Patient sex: M
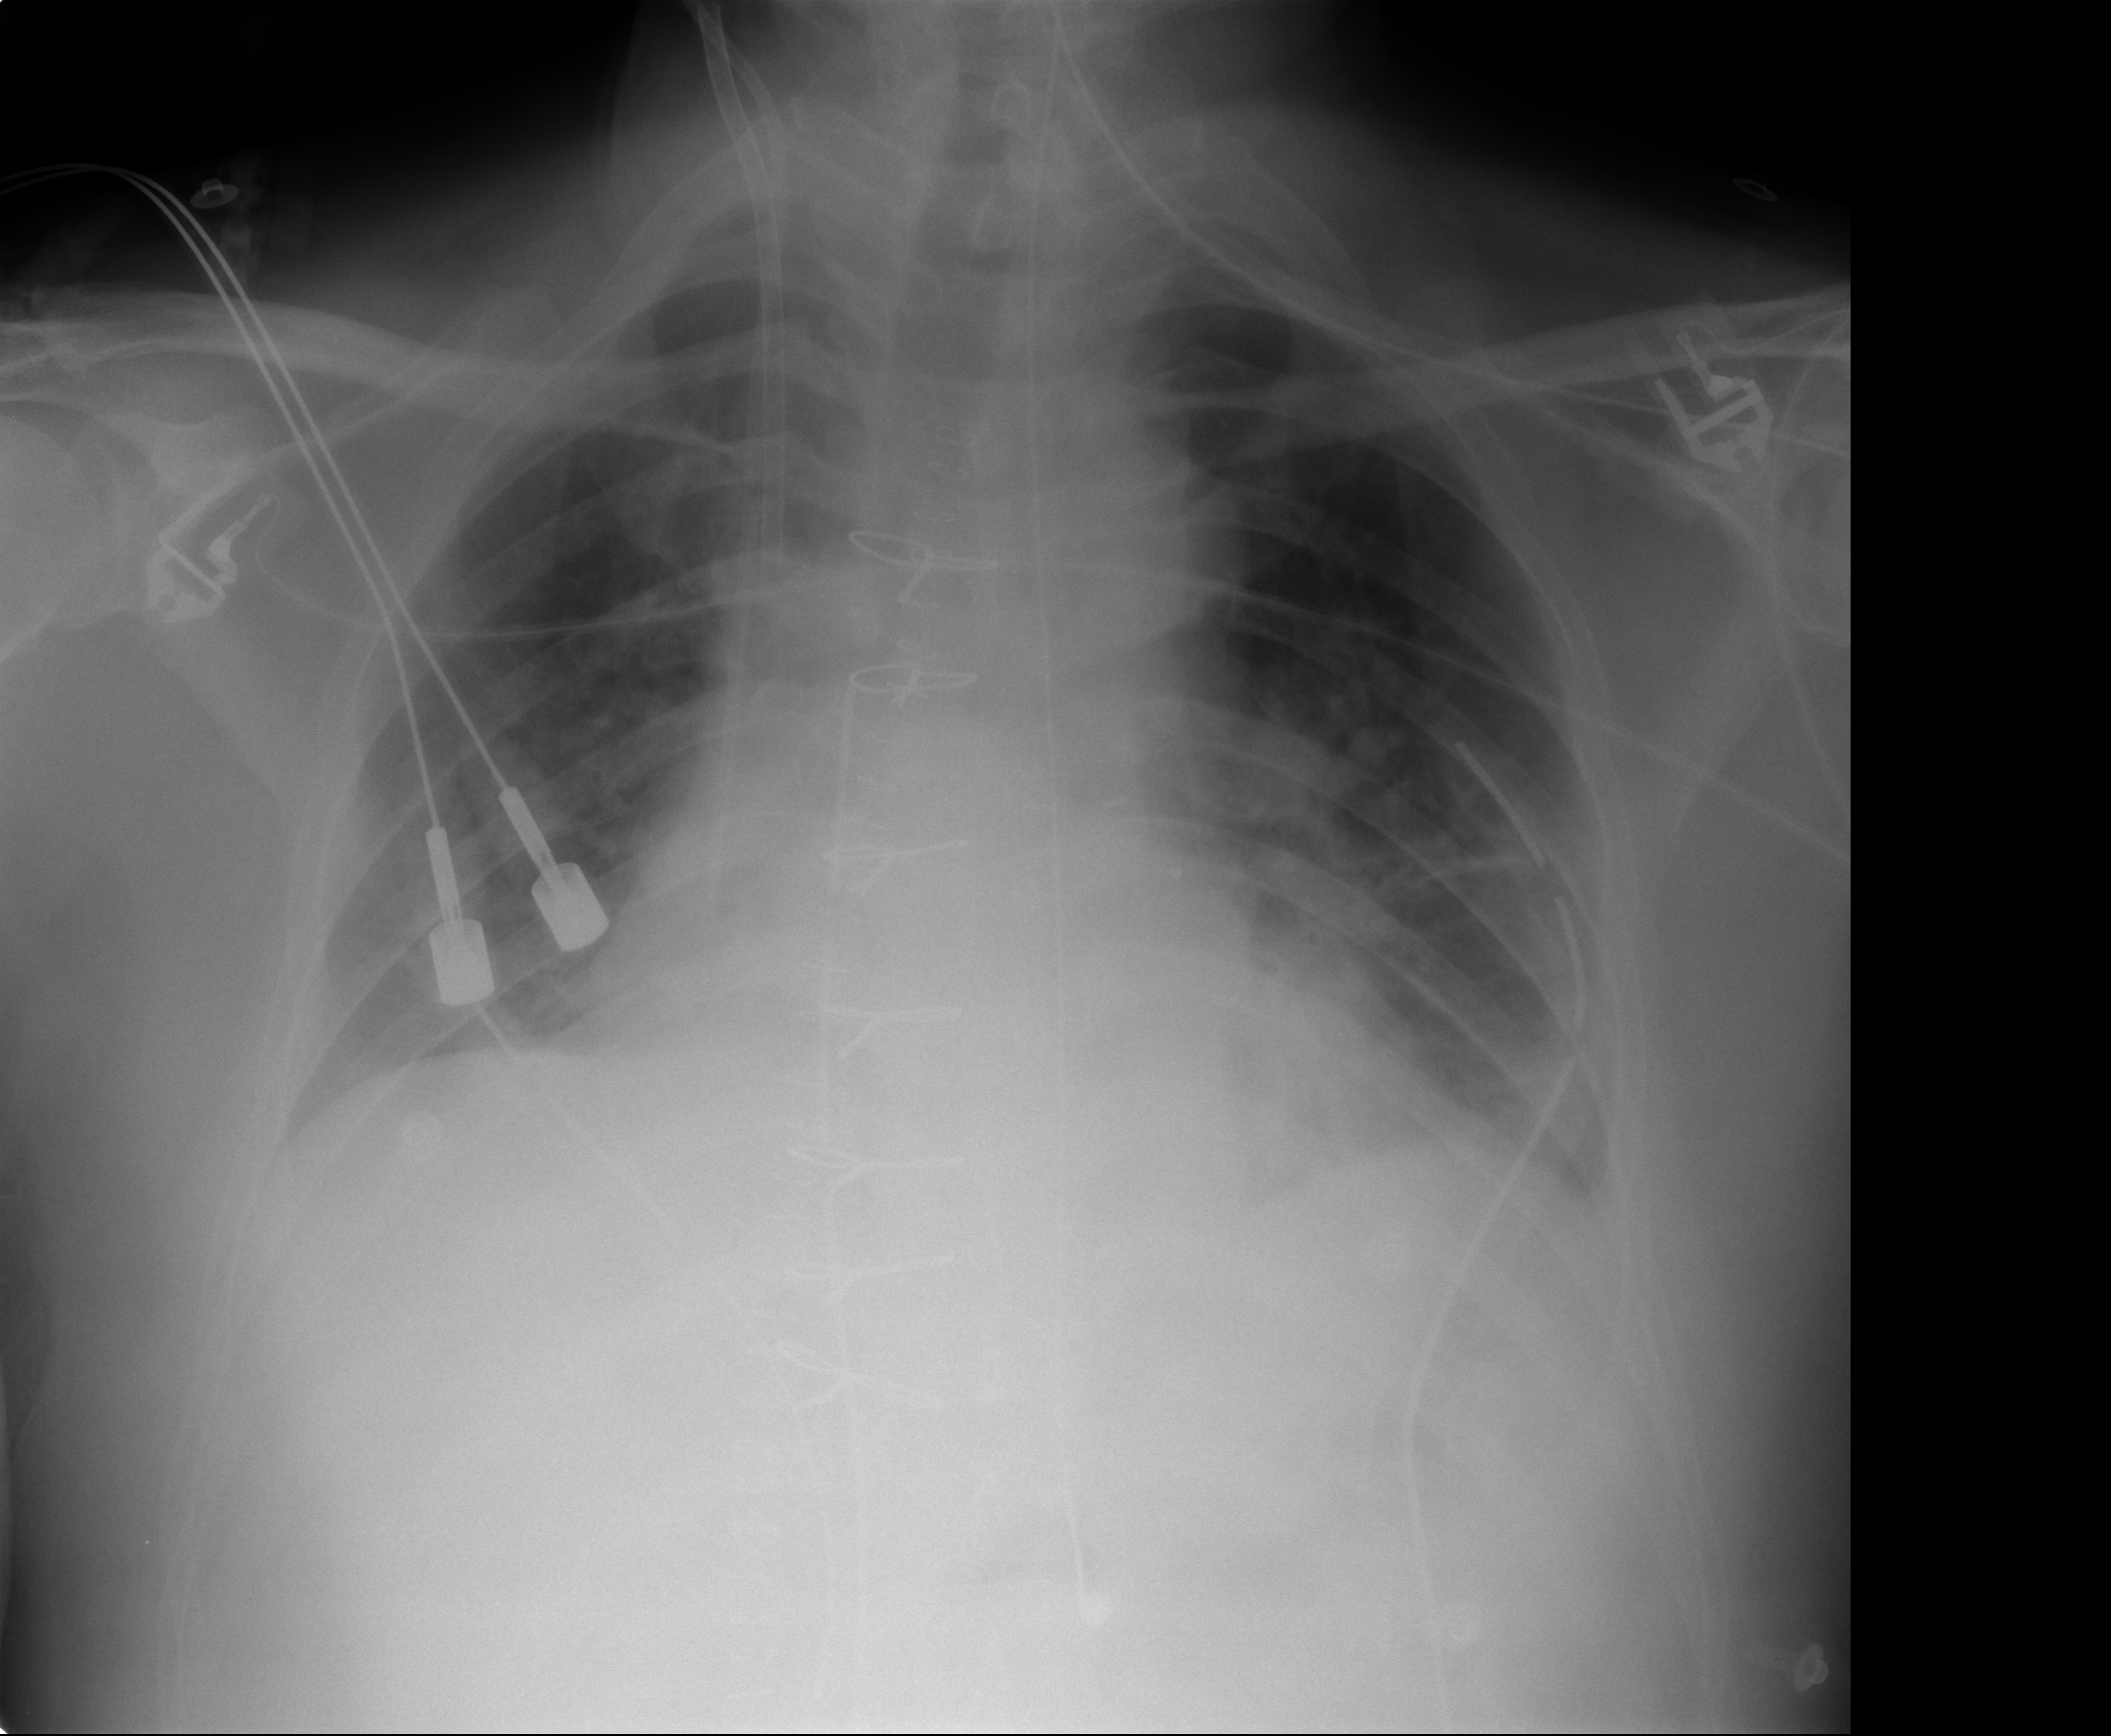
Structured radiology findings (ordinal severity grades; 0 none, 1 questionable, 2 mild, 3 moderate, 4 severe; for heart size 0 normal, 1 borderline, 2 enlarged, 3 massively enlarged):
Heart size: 2
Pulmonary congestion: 1
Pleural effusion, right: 0
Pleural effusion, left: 2
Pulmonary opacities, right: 0
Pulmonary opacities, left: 0
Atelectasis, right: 0
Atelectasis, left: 2